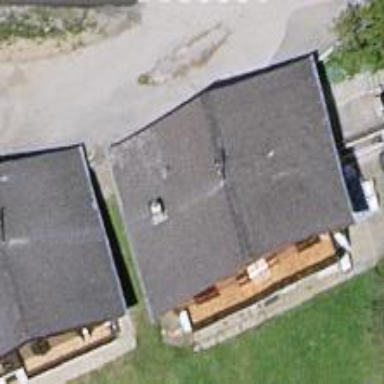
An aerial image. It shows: Simple house.